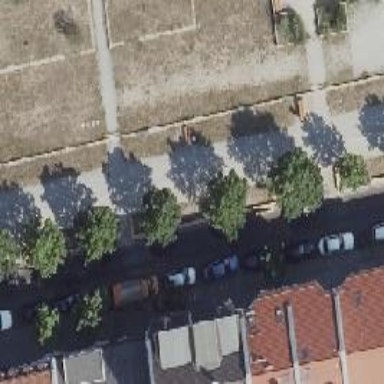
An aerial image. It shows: Residential road with asphalt surface. There is parking lane on the right side.